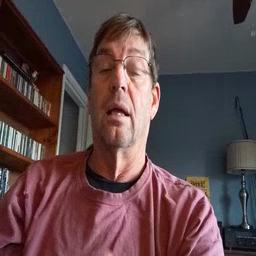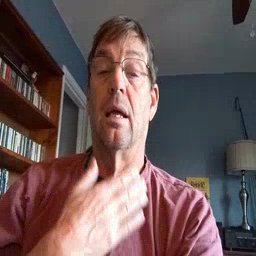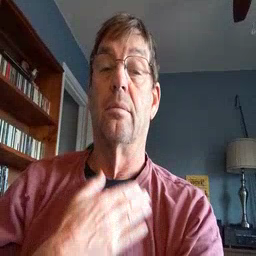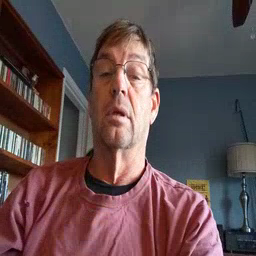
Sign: happy